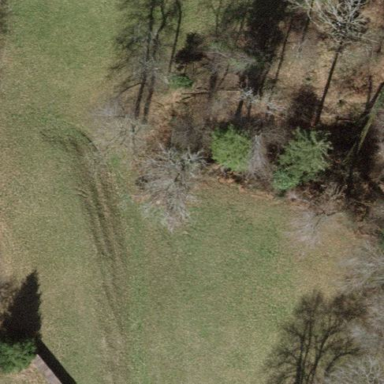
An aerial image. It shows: Area covered with grass.